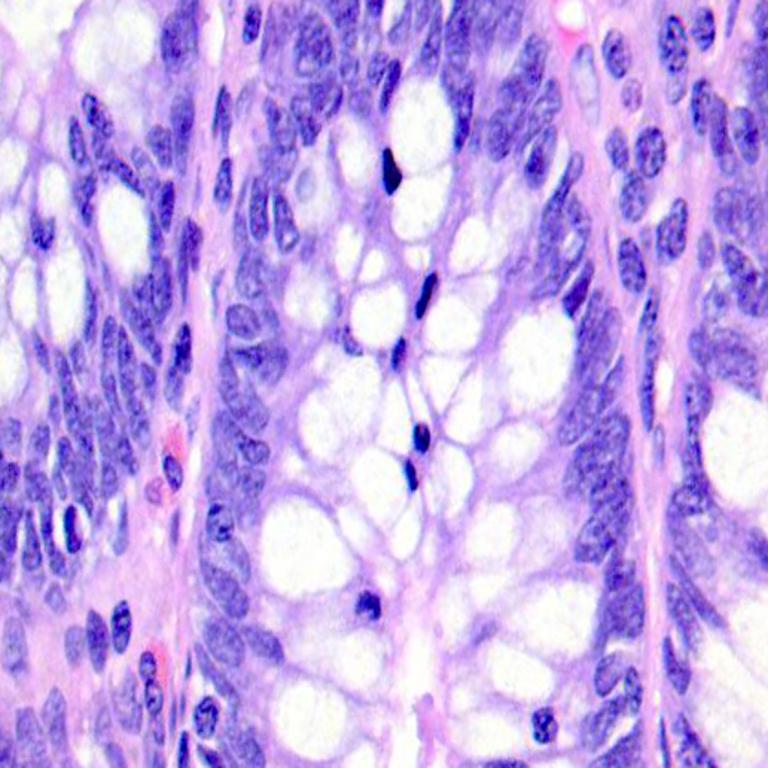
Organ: colon
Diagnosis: benign